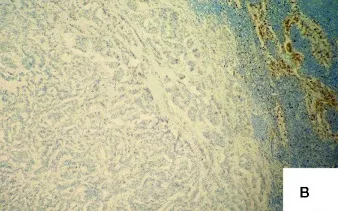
Neoplastic cells were negativity immunoreactive for calcitonin (immunoperoxidase stain for anti-calcitonin, original magnification, x 100).
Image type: pathology (immunostaining)